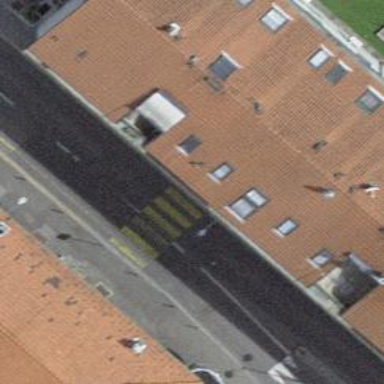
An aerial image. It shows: Zebra crossing on the road.